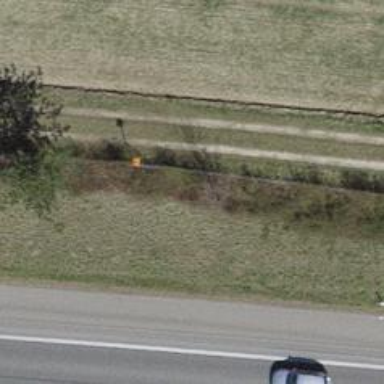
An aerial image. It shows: Aerial marker.